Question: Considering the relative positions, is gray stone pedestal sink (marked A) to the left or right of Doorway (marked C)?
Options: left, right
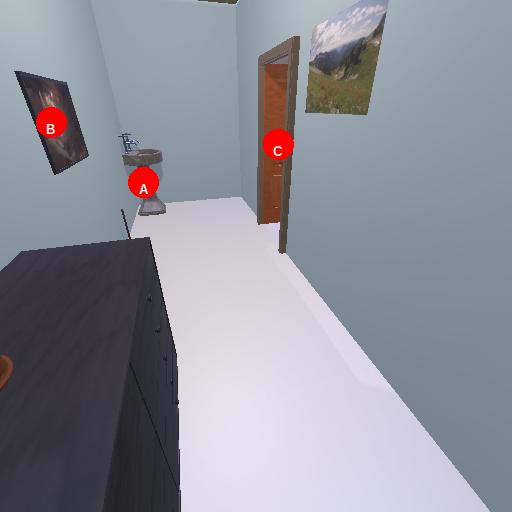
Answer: left